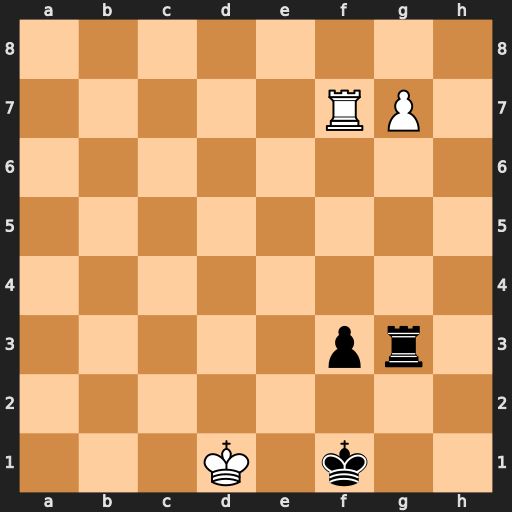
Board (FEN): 8/5RP1/8/8/8/5pr1/8/3K1k2
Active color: w
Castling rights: -
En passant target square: -
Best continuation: Rxf3+ Rxf3 g8=Q